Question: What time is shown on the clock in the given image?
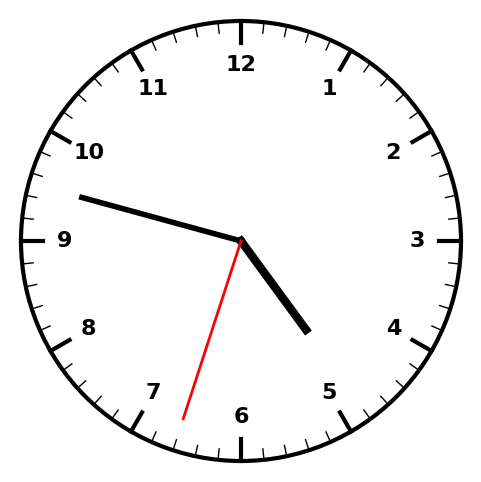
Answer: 04:47:33